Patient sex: M
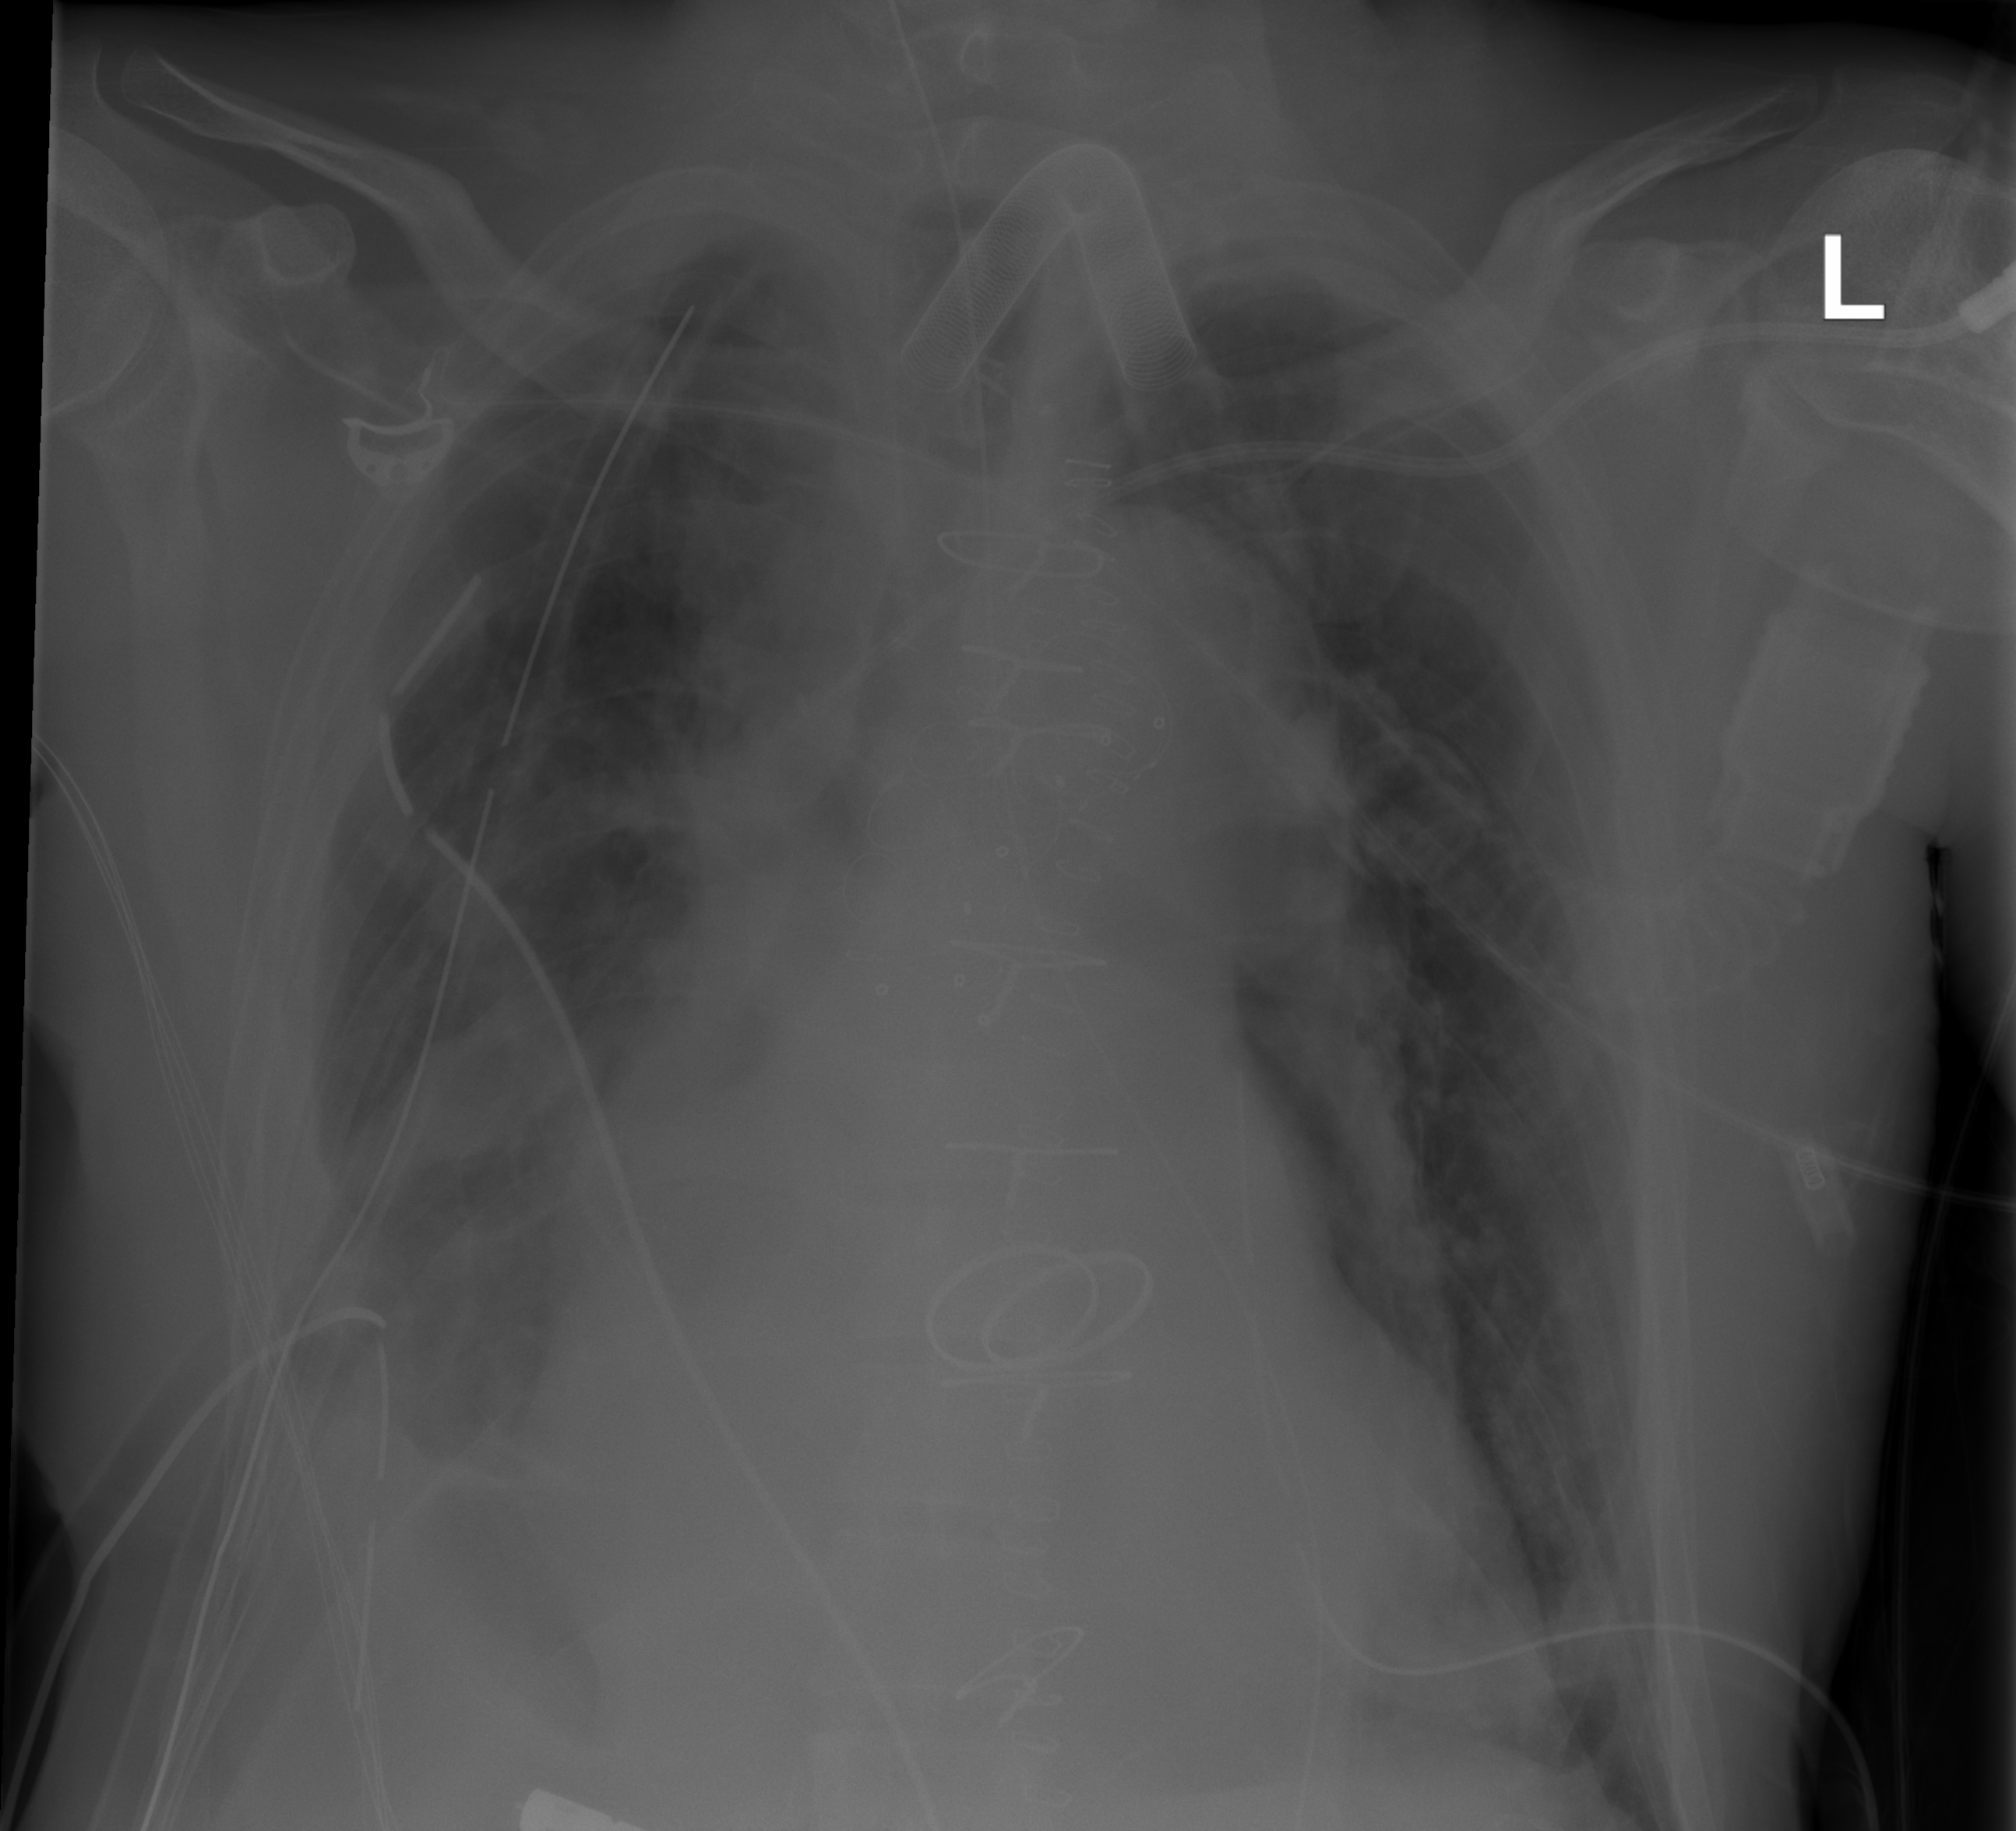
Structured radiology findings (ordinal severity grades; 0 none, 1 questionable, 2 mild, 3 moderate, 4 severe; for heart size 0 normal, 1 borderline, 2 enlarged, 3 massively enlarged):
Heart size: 2
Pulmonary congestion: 0
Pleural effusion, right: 2
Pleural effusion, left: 0
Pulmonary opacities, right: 2
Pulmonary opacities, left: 0
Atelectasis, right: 3
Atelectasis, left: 2